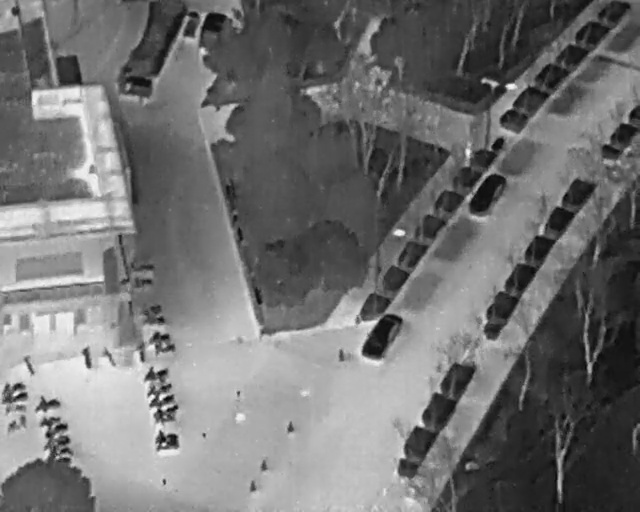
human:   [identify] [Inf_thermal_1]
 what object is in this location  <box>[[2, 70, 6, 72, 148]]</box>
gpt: <ref>1 small bicycle at the bottom left</ref>

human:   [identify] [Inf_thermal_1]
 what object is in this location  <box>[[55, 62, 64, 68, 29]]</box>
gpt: <ref>1 medium car at the center</ref>

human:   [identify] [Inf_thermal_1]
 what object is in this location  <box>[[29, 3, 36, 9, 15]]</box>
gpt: <ref>1 medium othervehicle at the top</ref>

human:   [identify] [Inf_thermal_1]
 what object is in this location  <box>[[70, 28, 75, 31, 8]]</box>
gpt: <ref>1 large person at the top right</ref>